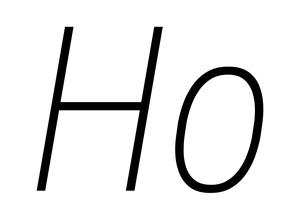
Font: Roboto-Italic_Condensed_ExtraLight_Italic